Field crop: tomato
Growth stage: 1
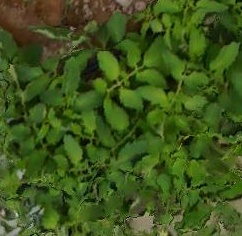
Species: tomato